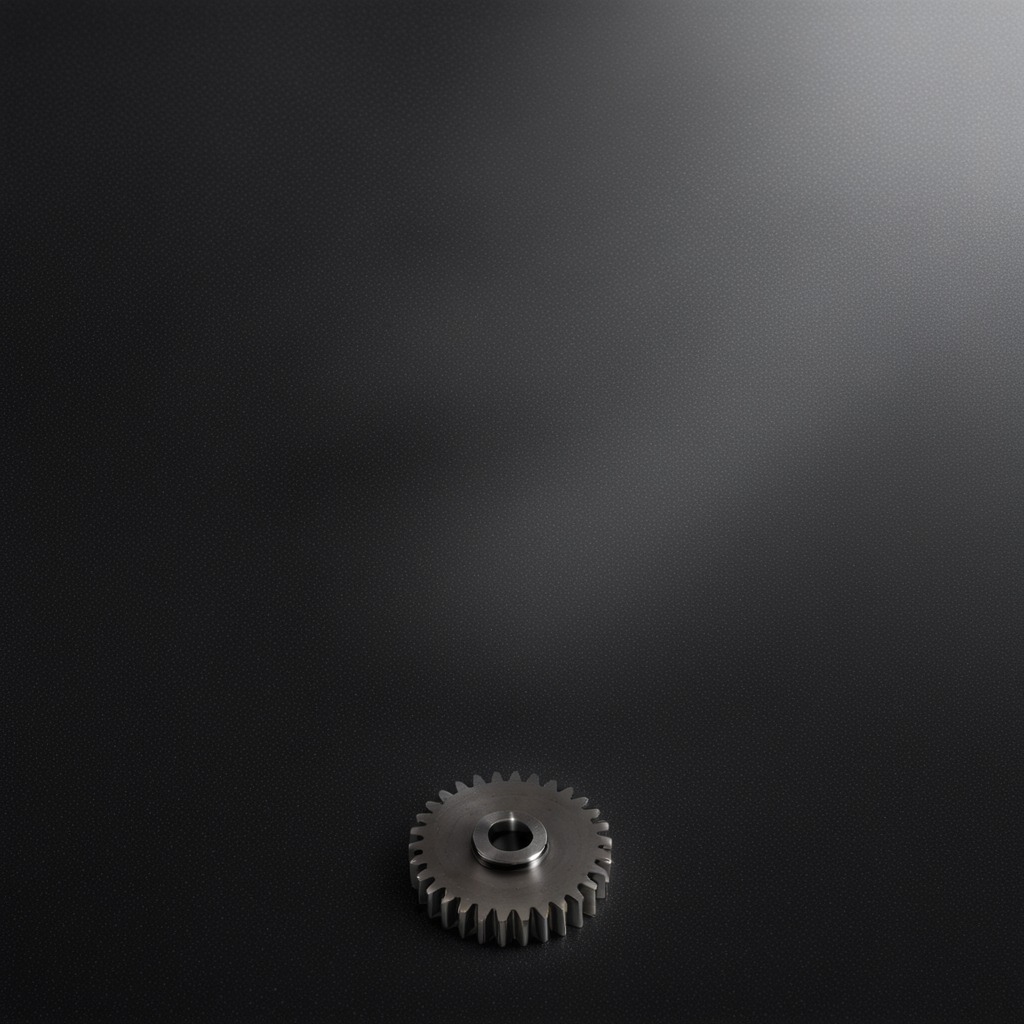
A steel gear with teeth lies on the clean granite tabletop beneath the black rubber mat inside a workshop under bright overhead lighting crisp shadows high clarity worn but beneath the mat